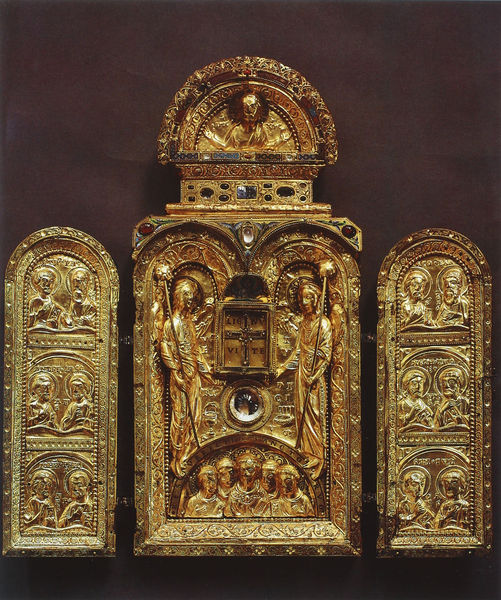
Titel: Kreuzreliquiar
Standort: Lüttich, Sainte-Croix (EU - B)
Schlagwörter: flügel, gott, mann, frauen, menschen, fenster, frau, köpfe, männer, szene, barock, bibel, rahmen, stein, kirche, gold, drei, edelsteine, engel, relief, modell, bogen, türen, stab, russland, figuren, tafel, bögen, vergoldet, kreuz, nonne, gravur, altar, heiligenschein, stäbe, nimbus, jesus, scharnier, mittelalter, edelstein, wächter, heilige, miniatur, schrein, reliquie, rubin, paare, gottvater, triptichon, reliquiar, kirchenschatz, klappaltar, klappbar, reliquienbehälter, jeusu, tritichon, paara